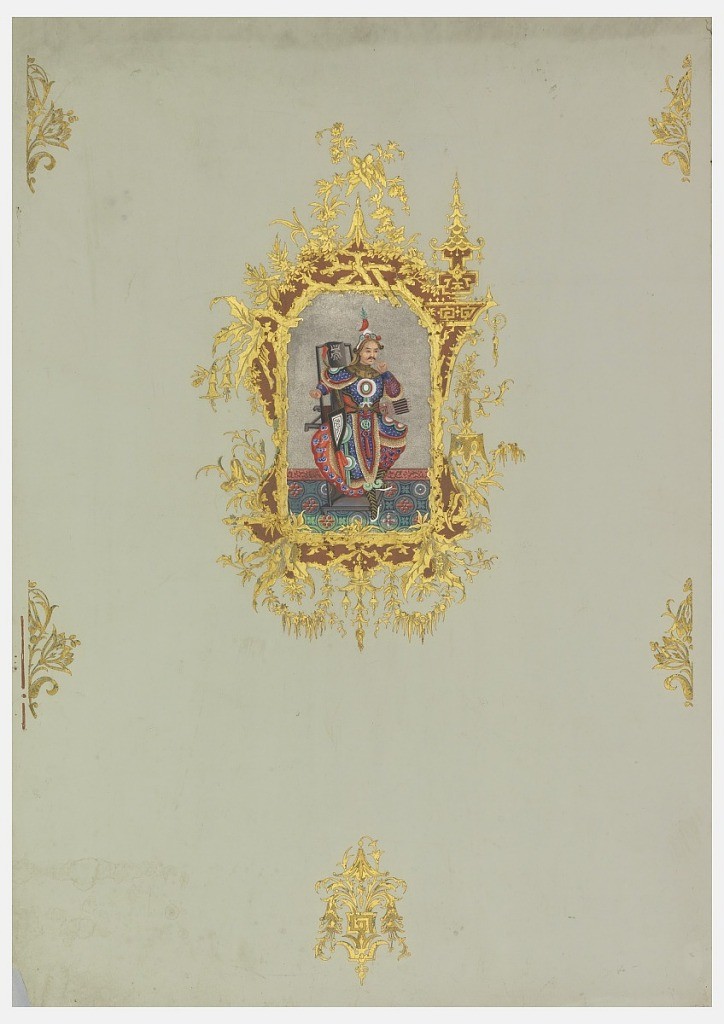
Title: Sidewall
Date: ca. 1860
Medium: Block-printed, stamped foil, applied chromolithograph
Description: In center, large frame printed in salmon pink and green over-stamped in gold, in rustic Chinoiserie design; repeating on field, small foliate motifs printed in green and stamped in gold. Enclosed in frame, representation of seated man in brightly colored Chinese costume, against a now tarnished silver background. Asymmetrical medallion motif in Rococo style. Vertical rectangle.